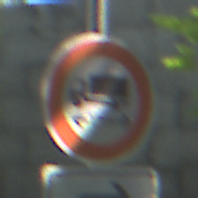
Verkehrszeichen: TatsaechlicheLaenge
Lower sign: RichtungsangabeDurchPfeile5
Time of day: Midday
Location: Outdoor (Suburban)
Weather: Clear
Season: NotSpecified
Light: Natural